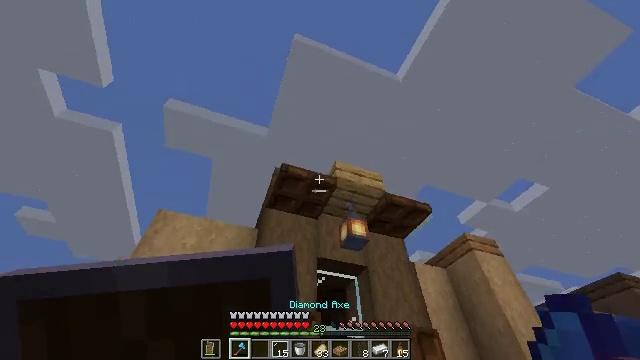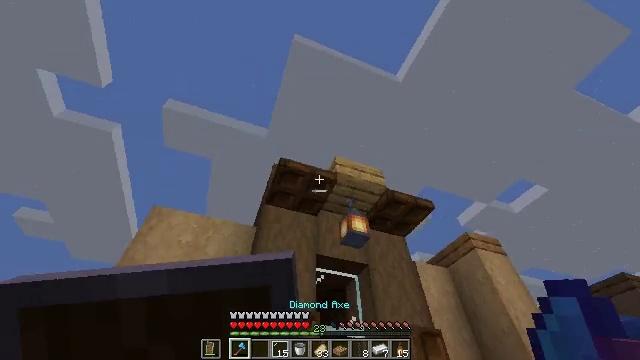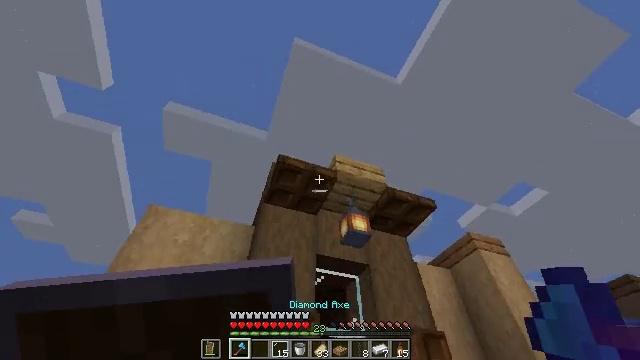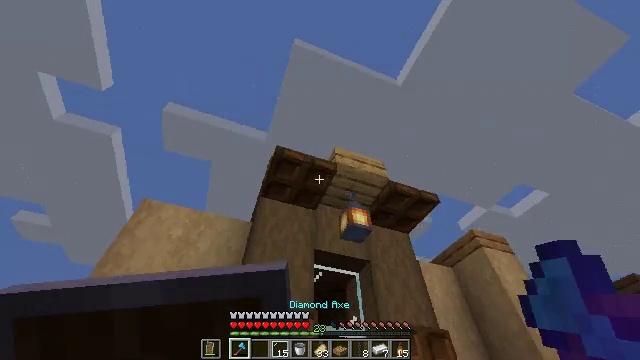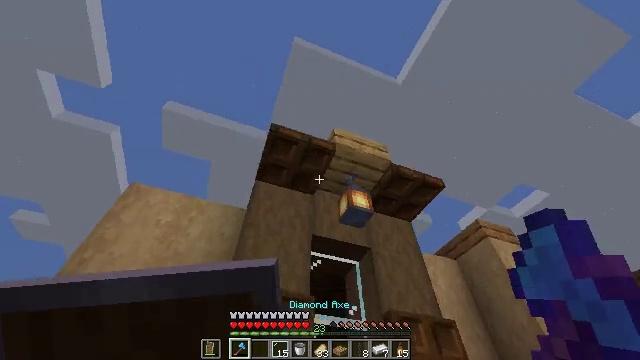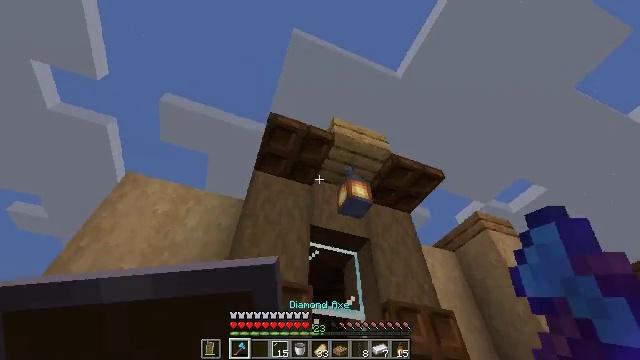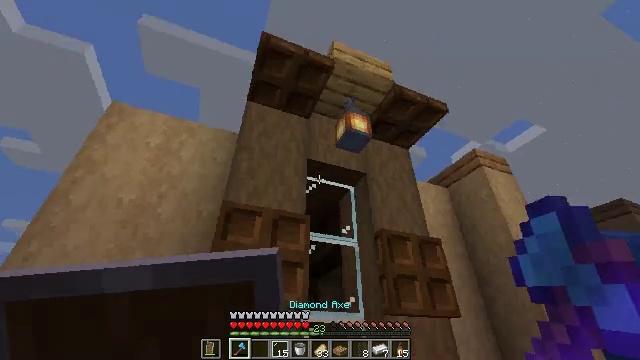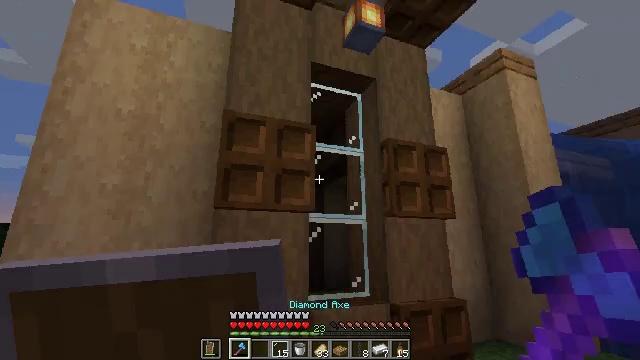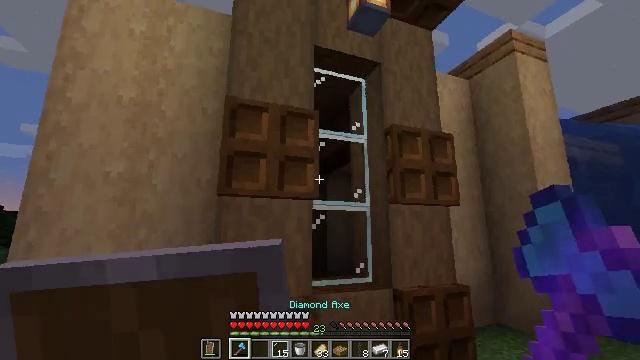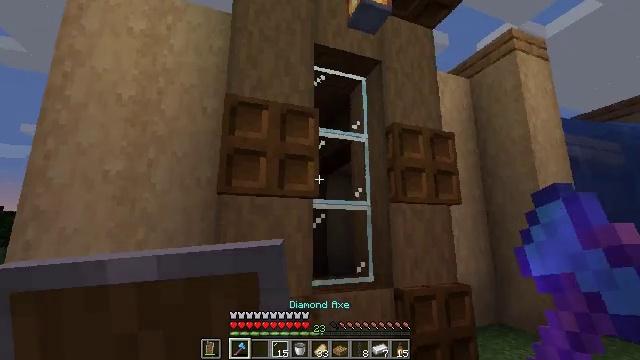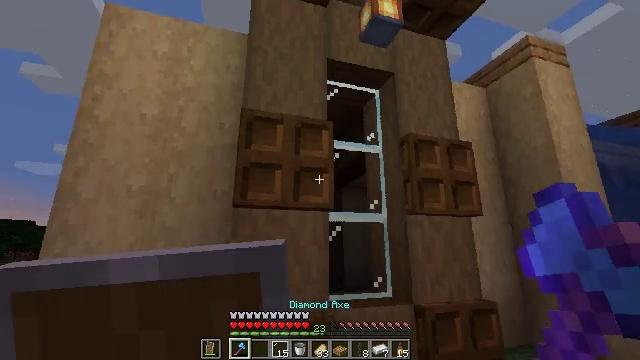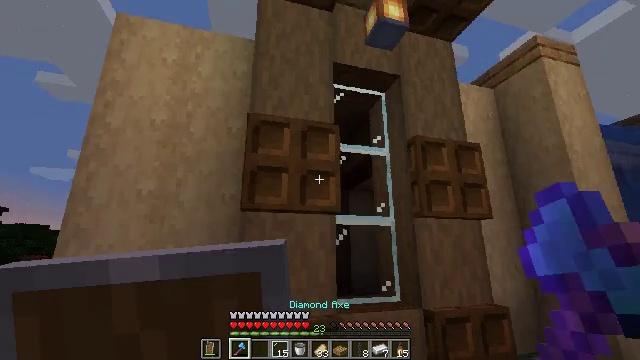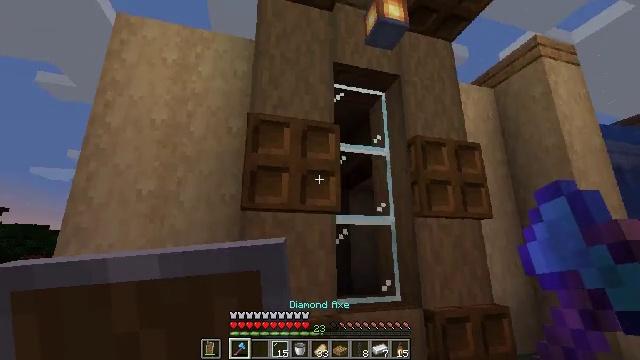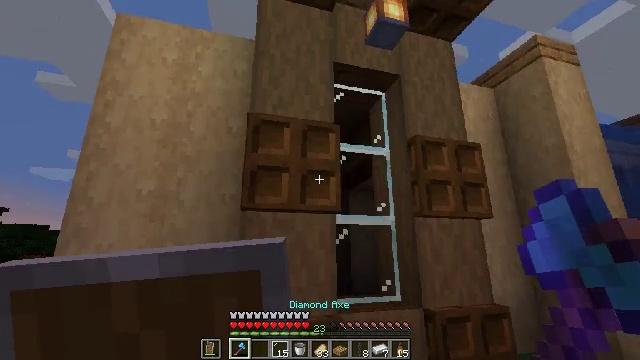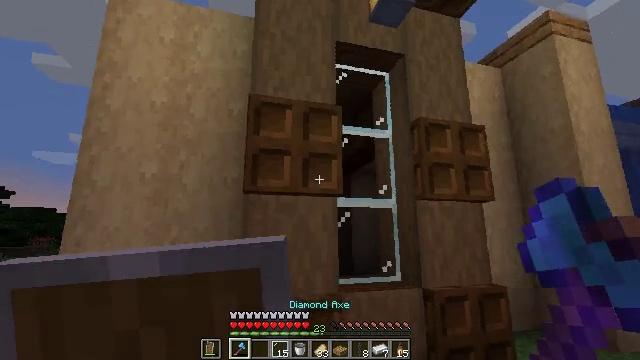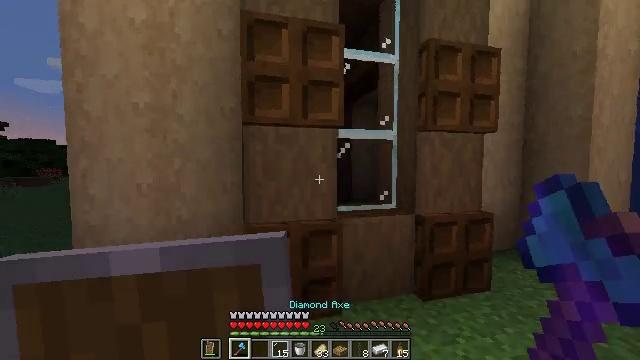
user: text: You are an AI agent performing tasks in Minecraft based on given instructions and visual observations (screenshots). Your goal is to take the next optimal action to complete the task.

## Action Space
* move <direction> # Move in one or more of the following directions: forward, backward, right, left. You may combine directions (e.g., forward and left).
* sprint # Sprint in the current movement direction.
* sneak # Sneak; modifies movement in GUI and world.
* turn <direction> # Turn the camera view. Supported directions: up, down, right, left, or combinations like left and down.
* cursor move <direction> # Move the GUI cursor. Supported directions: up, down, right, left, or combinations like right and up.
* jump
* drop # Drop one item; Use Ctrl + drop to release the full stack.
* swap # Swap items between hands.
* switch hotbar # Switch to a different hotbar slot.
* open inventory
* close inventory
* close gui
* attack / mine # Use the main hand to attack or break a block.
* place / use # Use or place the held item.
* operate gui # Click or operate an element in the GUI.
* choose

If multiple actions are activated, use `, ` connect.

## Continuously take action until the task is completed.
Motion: motion action
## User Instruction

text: Attack the dark oak trapdoor to remove it.
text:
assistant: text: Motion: move forward
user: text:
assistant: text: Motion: move forward
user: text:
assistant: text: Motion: move forward
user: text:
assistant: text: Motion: move forward
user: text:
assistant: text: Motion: turn down
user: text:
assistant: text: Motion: turn down
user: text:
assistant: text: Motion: turn left and down
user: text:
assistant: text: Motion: turn down
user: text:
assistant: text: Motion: no_op
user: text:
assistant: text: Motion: turn left and up
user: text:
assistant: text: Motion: turn left
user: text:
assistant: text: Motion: no_op
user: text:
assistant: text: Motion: no_op
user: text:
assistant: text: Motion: turn down
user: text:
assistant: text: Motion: turn down
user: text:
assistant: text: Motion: turn down
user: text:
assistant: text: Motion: turn left and down
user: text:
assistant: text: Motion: turn down
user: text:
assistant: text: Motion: attack / mine
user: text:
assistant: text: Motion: attack / mine
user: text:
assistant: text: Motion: attack / mine
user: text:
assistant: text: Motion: attack / mine
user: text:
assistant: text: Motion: attack / mine
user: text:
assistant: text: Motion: attack / mine
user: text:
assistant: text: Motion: attack / mine
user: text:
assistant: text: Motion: turn right, attack / mine
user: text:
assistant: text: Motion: turn right, attack / mine
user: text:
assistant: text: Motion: attack / mine
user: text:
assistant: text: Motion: attack / mine
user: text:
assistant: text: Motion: attack / mine